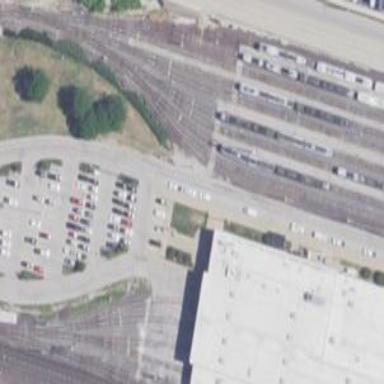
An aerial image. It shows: Light rail service yard with electrified contact lines.